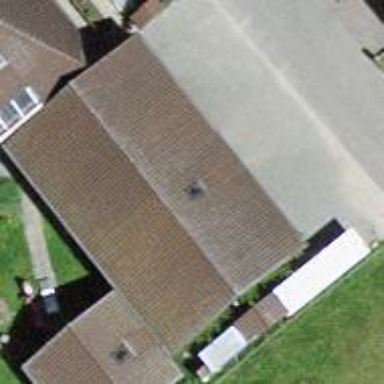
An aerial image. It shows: Garage.